Question: I'm trying to create a Tabular Model using Visual Studio 2012 Server Data Tools. I made my install using Multidimensional Schema because I've some reports that are reading data from cubes.
But I want to try the Tabular Model but without disconnect my cubes...
When I start the Tabular I receive the following message:
'''
"The workspace database localhost is not running tabular mode"
'''
I already read some "solutions" but I'm not getting how can I solve this problem.
Here is the screen with the error:

Anyone can help me?
Thanks!
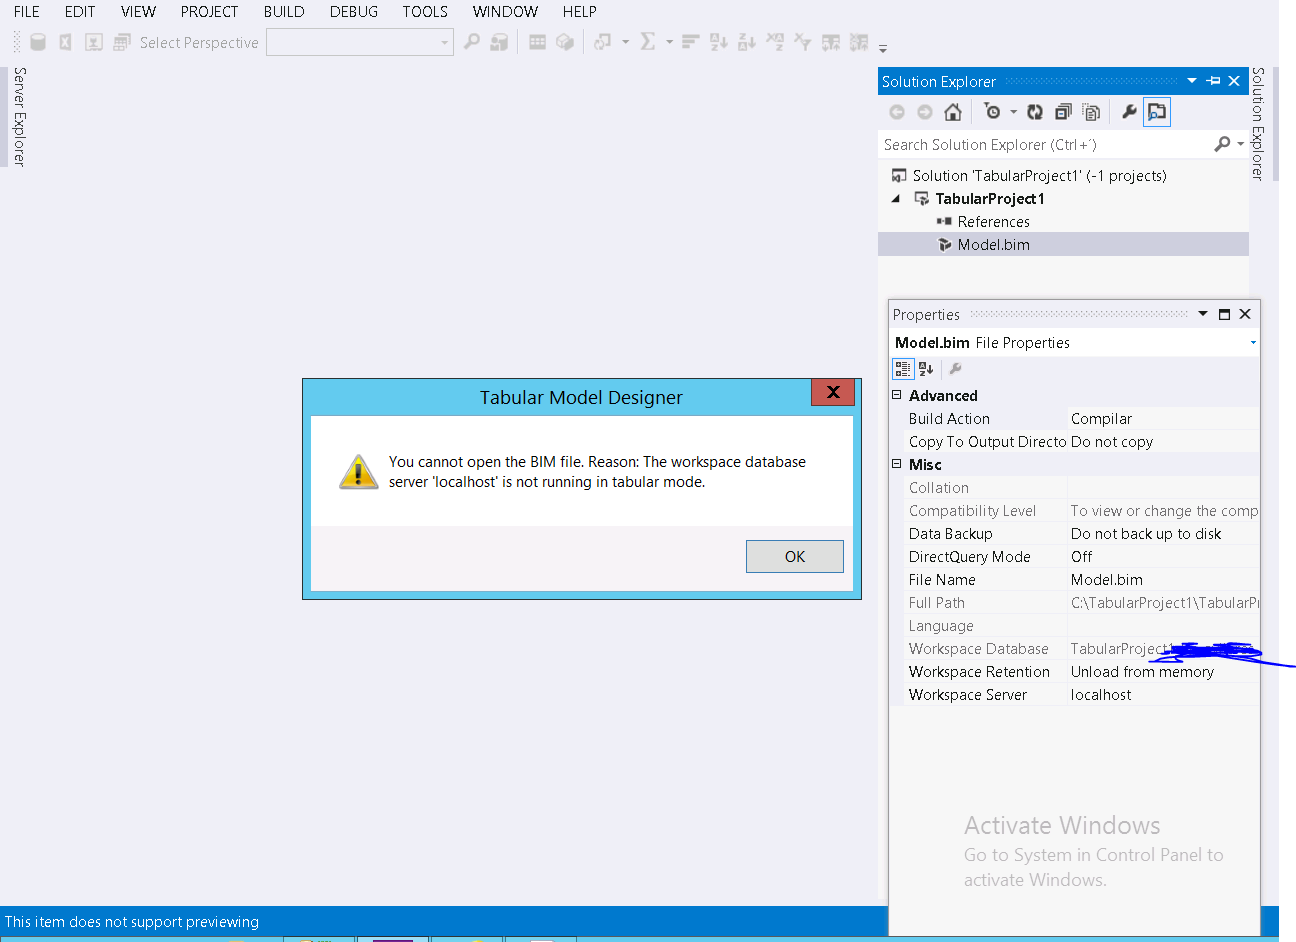
Answer: If you need to continue developing other Multidimensional SSAS models and deploying them to the existing SSAS instance then you can always run the SQL install media and install a new instance of SSAS, this time in Tabular model.
Or if you don't need the existing SSAS Multidimensional instance you can change it to Tabular following these <URL> by Cathy Dumas.